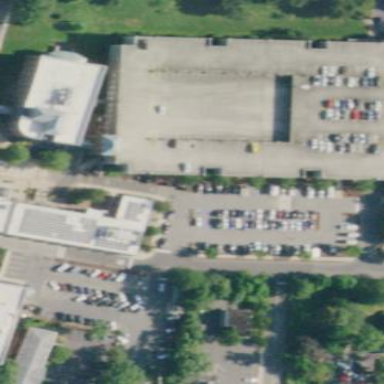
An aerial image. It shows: Multi-storey parking building.